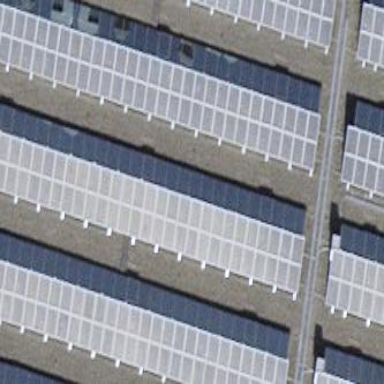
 consisting of solar photovoltaic panels."